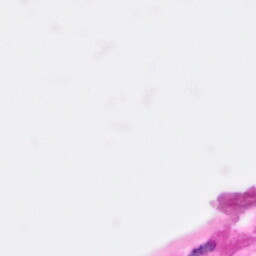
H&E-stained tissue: Pancreatic